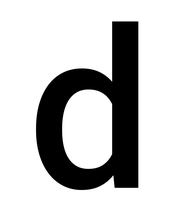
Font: Roboto_Medium